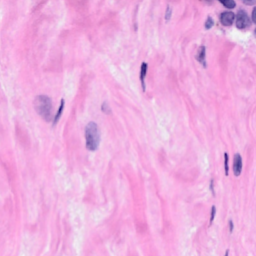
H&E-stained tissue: Breast